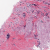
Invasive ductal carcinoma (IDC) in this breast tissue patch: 1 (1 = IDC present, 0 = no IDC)